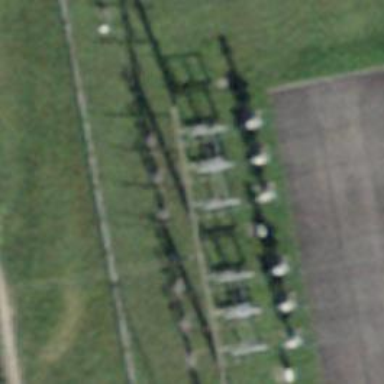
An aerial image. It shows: Power line in the image.